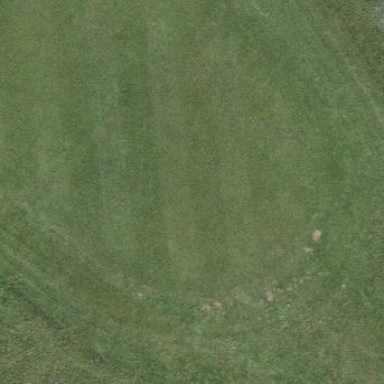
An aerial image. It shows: Grassy area designated as golf fairway.